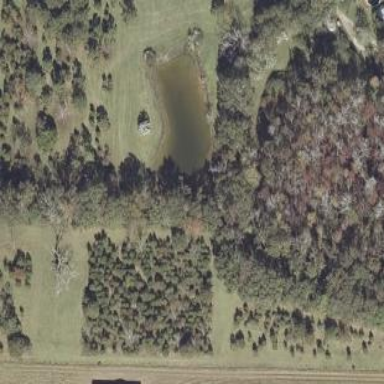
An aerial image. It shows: Plant nursery specializing in trees.